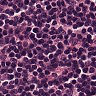
Metastatic tissue present: no